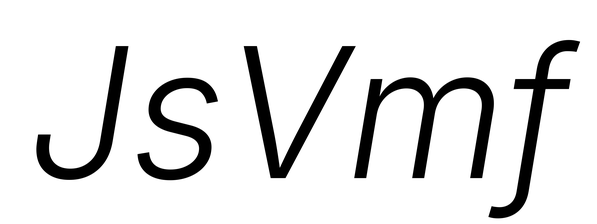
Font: Inter-Italic_Light_Italic